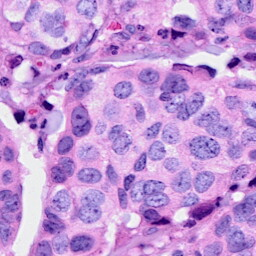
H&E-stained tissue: Breast